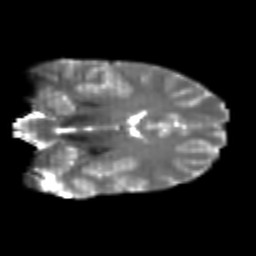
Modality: T2w
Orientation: coronal
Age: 21
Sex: female
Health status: healthy
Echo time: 0.074 s